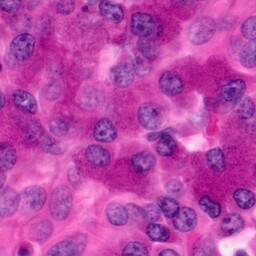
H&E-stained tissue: Pancreatic